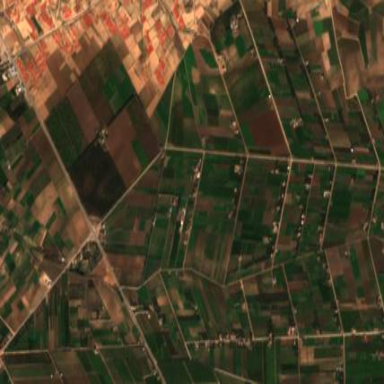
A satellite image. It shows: Picturesque farmland scene.